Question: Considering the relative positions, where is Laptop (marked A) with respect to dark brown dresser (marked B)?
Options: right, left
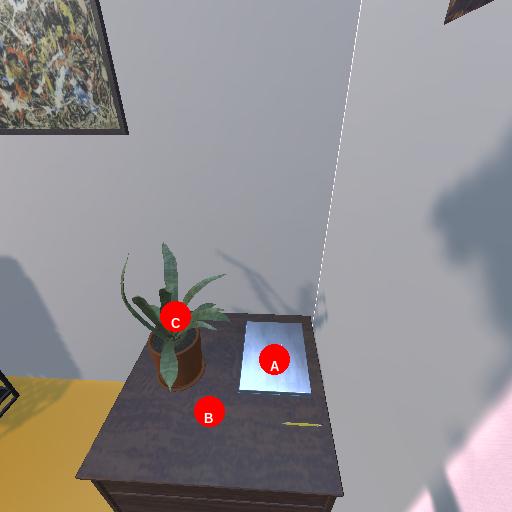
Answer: right